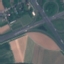
Label: Highway